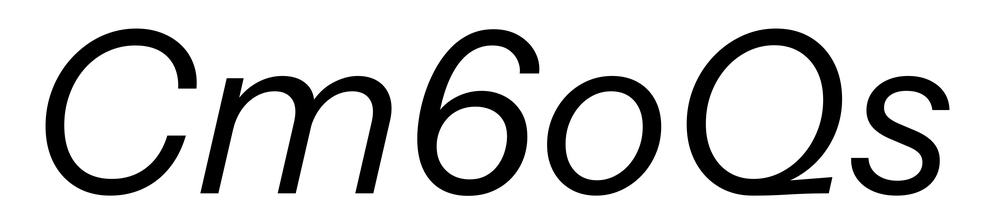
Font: InstrumentSans-Italic_Italic